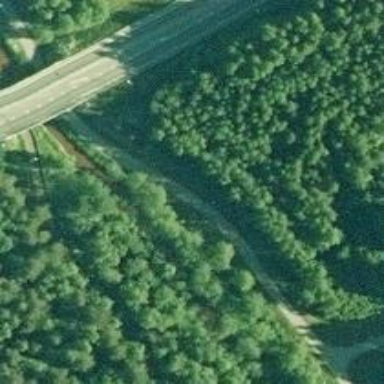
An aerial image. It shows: Asphalt cycleway.